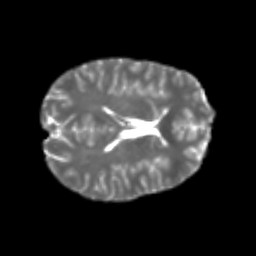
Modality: T2w
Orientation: axial
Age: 24
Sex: male
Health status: healthy
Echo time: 0.074 s